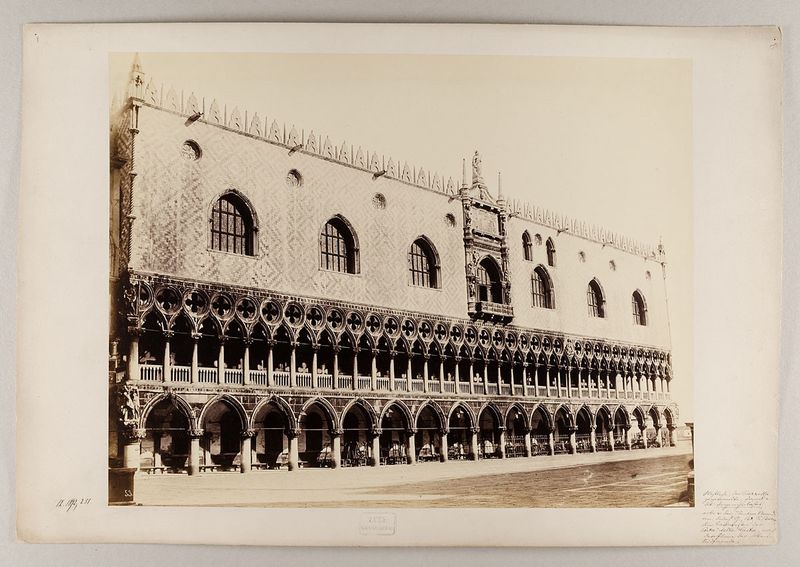
Titel: Venezia - Palazzo Ducale verso l&#x2019;Antica Libreria
Künstler: Carlo Naya
Standort: Hamburg
Institution: Museum für Kunst und Gewerbe Hamburg
Schlagwörter: stadt, fenster, säulen, architektur, bogen, fassade, ort, dorf, streng, ornamente, foto, fotografie, photographie, stadtansicht, palazzo, arkaden, photo, eintönig, architekturfotografie, dogenpalast, gewaltig, ducale, albumin, lichtbild, reisefotografie, historische, architekturphotographie, bildwerke, angewandte und bildende kunst, hessische systematik, schwarzweißpositivverfahren, silbersalzverfahren, schwarzweißfotografie, gebäude, örtlichkeit, straße, stätte, reisephotographie, albuminpapier